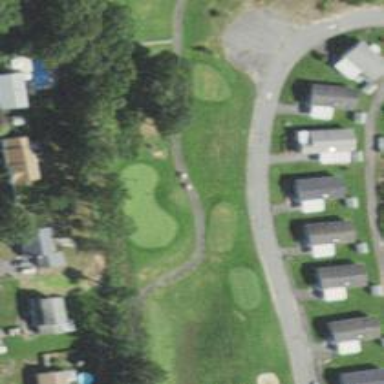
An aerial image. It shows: View of golf hole.